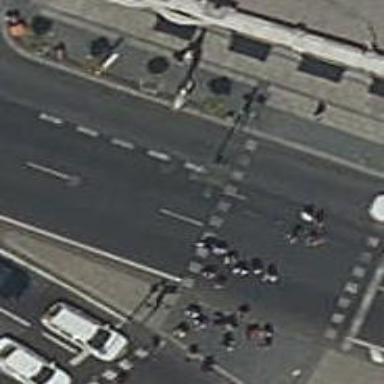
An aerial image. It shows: Kerb serving as barrier.